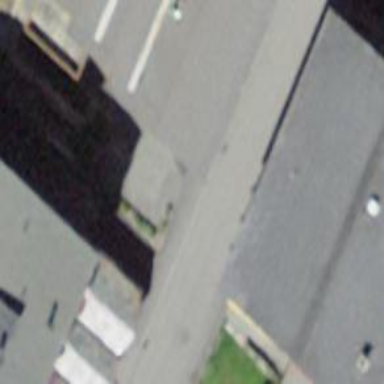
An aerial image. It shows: Clothing store.